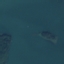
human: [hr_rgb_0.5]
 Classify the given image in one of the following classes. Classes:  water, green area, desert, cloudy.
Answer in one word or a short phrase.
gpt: water